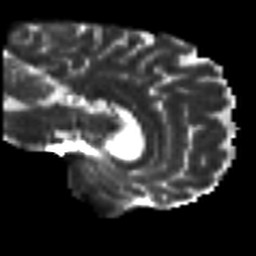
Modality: T2w
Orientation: sagittal
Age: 49
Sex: male
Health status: healthy
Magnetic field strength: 3 T
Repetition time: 8.4 s
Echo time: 0.0926 s